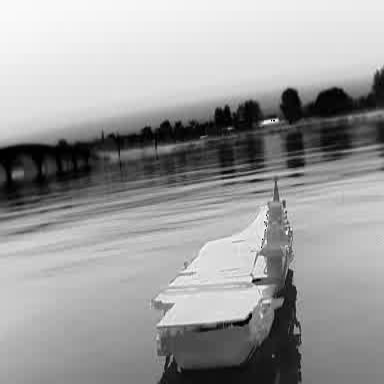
There is a warship in the infrared image.